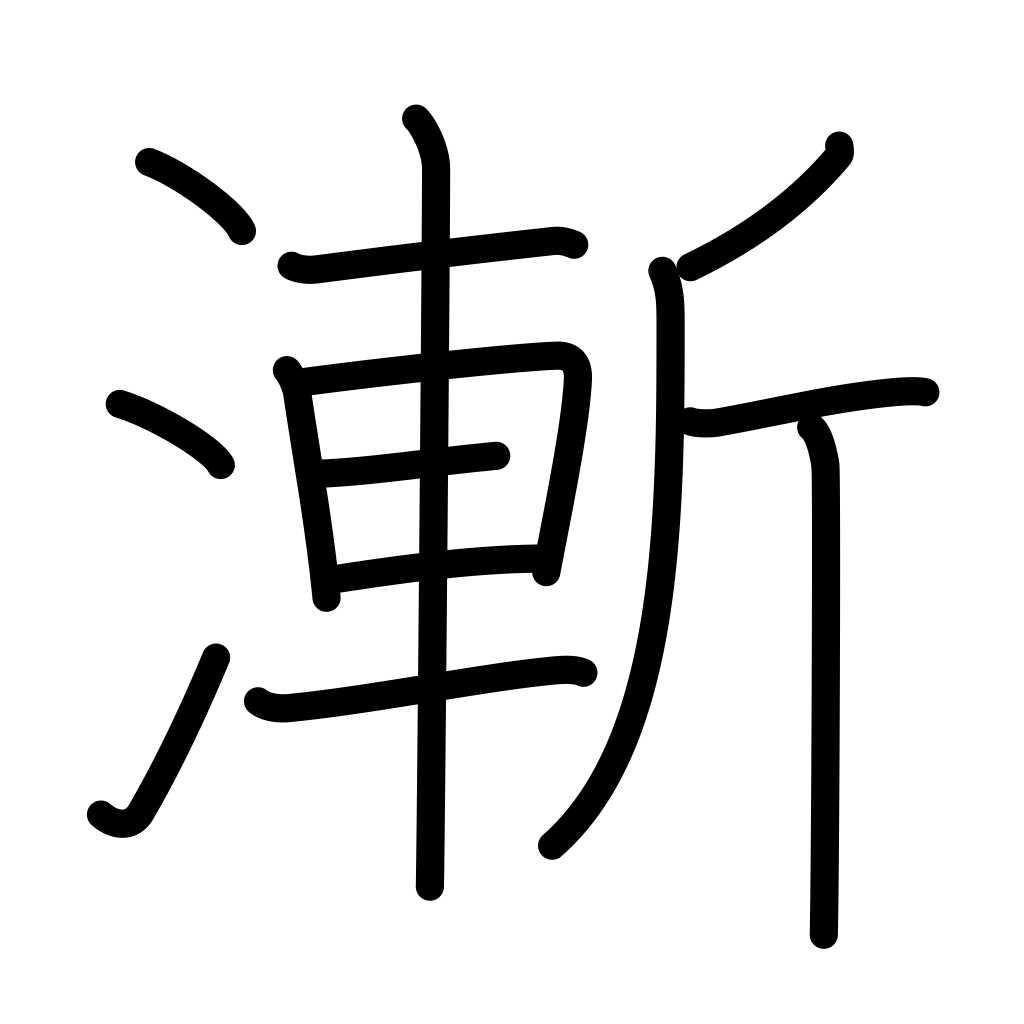
Meaning: steadily, gradually advancing, finally, barely